Question:
I am running uiautomation scripts on an ios application. After about 40 iterations of:
logging in
tapping several buttons over and over
and then logging out
i arrive at this graph.
My question is regarding the allocations graph. Is it supposed to look like that? My script stopped running and i think its because of too many memory leaks? I know where the leaks are and it is in the same place all the time. But over time should the allocations graph look like this? I'd assume that in an ideal memory conscious application that it would essentially maintain a 0 slope. But what this means to me is that over time there is still alot allocated?
Question: is the graph supposed to look like this? With the steps i am doing if memory is being released correctly (non-arc) should it maintain a sloped allocation graph/over time?
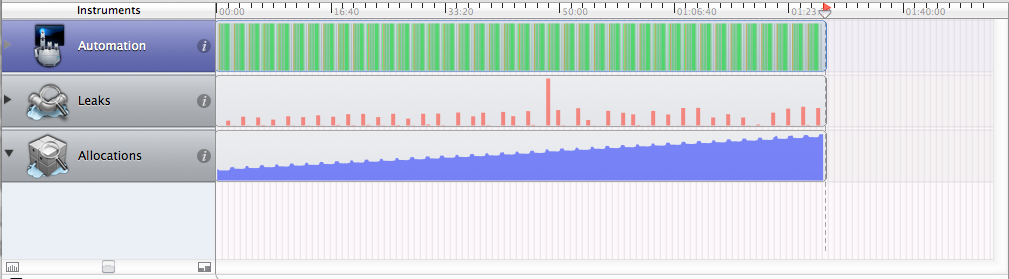
Answer: No, the graph should not look like this. Allocations generally should fall back down (except for caches, and even those should fall back down when purged on memory pressure).
There's no point in worrying about allocations, though, until you fix the leak(s). That might do it. Fix the leak and repeat the above exercise and see if allocations are flat. If not, then you might have other issues. But fixing the leak might remedy the situation entirely.
Also, if you haven't already, run the tool through the static analyzer ("Analyze" on the Xcode "Product" menu or press ++). Especially in MRC code, that will identify many routine memory management issues. It's like magic. Make sure you get a clean bill of health there before you proceed.
Then use the 'Leaks' tool to pin point precise what's leaking. Then you can diagnose why that particular object is leaking. Fix that leak before proceeding. See the <URL> section of the
Once you've done all of that you can repeat the process of your original question, and see if allocations continue to grow (e.g. such as might be caused by a retain cycle). If you're still having problems after fixing the leaks as identified above, there are techniques in instruments to identify the type of incremental allocations, which you can then use to track down any further issues, if any.
For example:
- Run 'Allocations' tool, -click and drag in the allocations tool, and you can then look at the call tree and it will show you what's consuming memory. See <URL> for an example.- Run the 'Allocations' tool. Let the app settle down to a point of quiescence. Click on the "Mark heap" button. Do bunch of stuff. Return back to the point where you think that stuff should have been released. Press "Mark heap" again. Now look at that heap snapshot and look at the objects that were allocated but not released between the two snapshots, and again you should be able to diagnose what's going on.
But all of this is moot until you fix the leak and the 'Leaks' tool will pin point the leaked object more effectively than anything else. Fix that first, and then see where you stand.
For more information, you might find some of the discussion in <URL>.